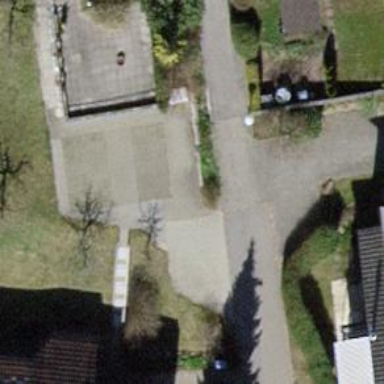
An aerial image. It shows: Asphalt path.